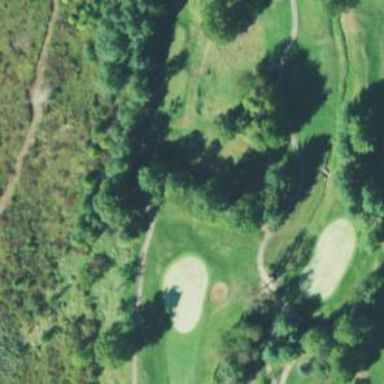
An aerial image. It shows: Path used for both walking and golf.